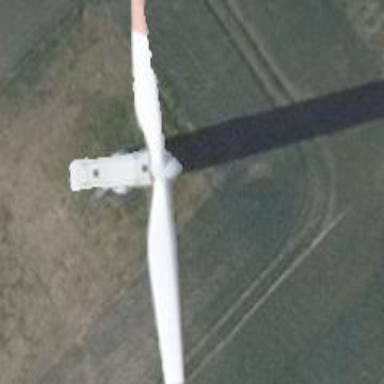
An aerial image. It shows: Wind generator powered by horizontal-axis wind turbine.